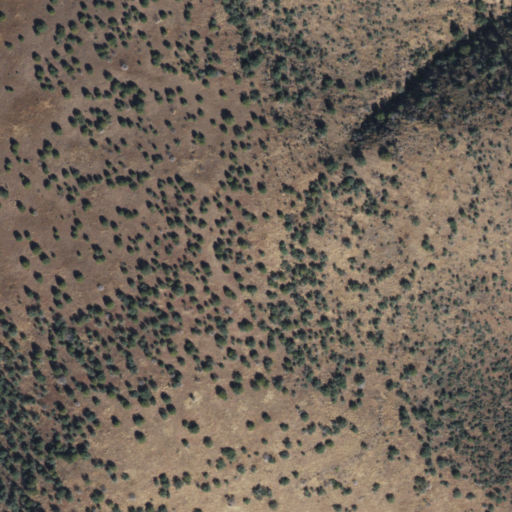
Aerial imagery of mountain in Arizona named Bee Mesa containing evergreen forest and shrub